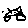
Label: car